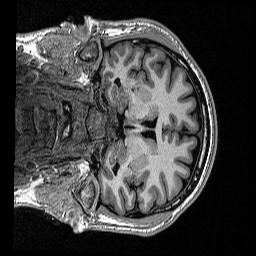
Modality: T1w
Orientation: coronal
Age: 29
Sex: male
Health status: healthy
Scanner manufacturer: siemens
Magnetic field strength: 1.5 T
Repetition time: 2.73 s
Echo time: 0.00357 s